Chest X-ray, AP view. Patient: 49 years old, sex F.
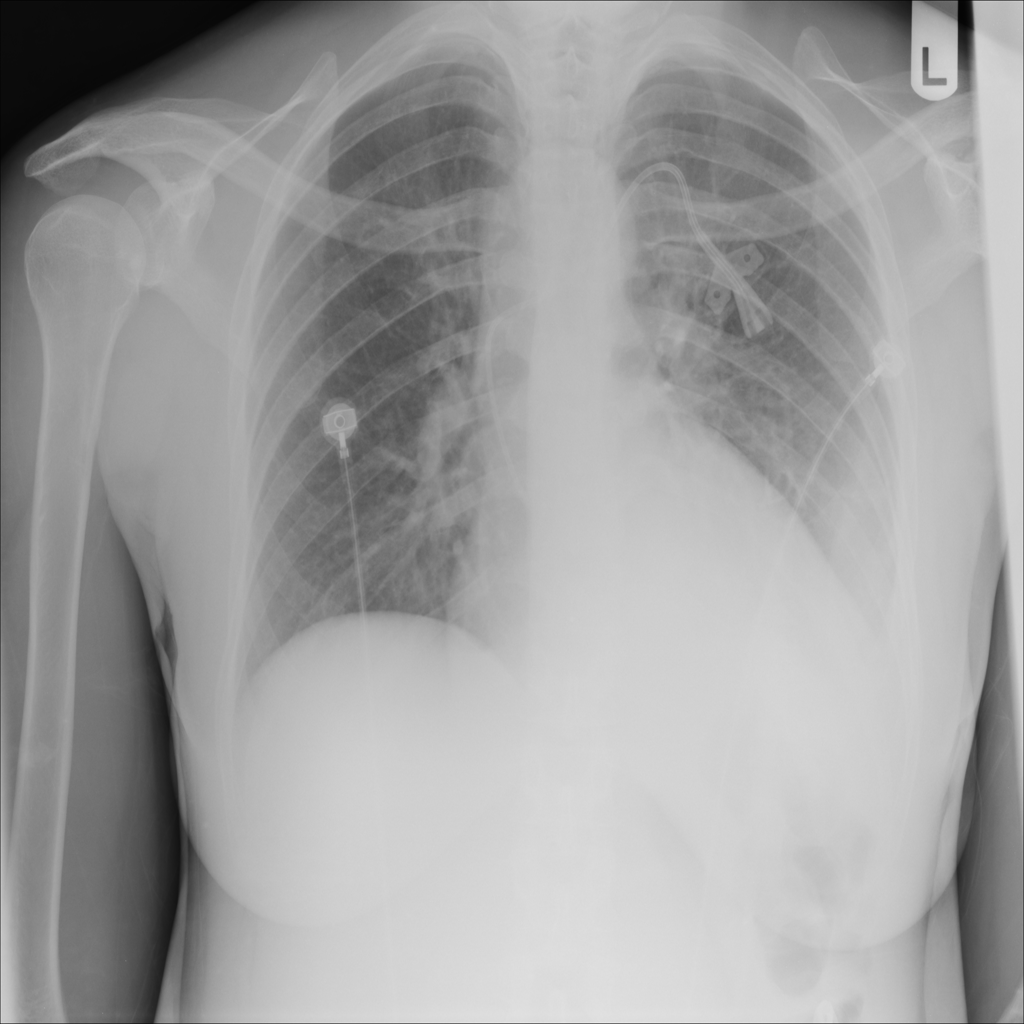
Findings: Effusion